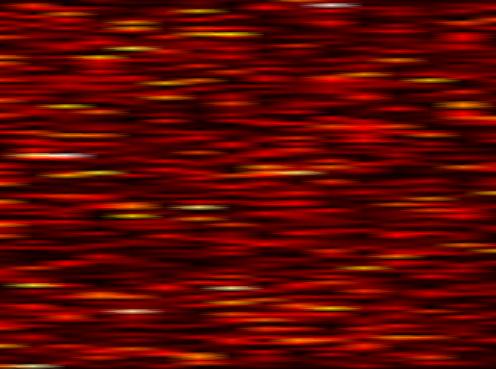
Label: WOLA